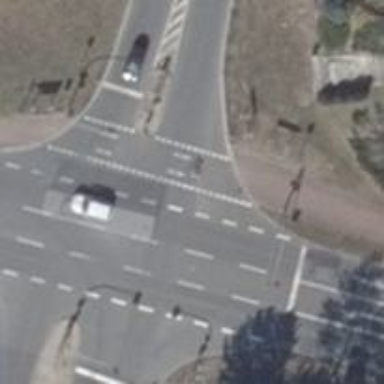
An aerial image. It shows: Crossing road.